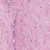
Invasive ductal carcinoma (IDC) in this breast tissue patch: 0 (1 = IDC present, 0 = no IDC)